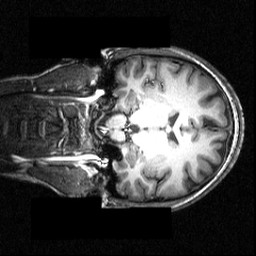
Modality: T1w
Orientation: coronal
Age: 20
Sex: female
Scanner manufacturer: siemens
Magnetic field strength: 3.951 T
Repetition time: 1.5 s
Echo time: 0.00335 s